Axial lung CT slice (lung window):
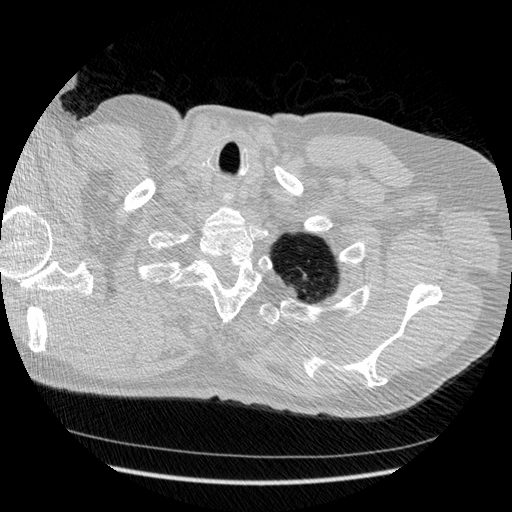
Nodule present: no